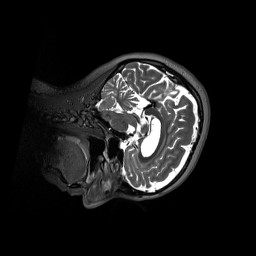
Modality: T2w
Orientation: sagittal
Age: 47
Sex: female
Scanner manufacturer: siemens
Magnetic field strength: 3 T
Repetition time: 3.2 s
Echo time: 0.412 s